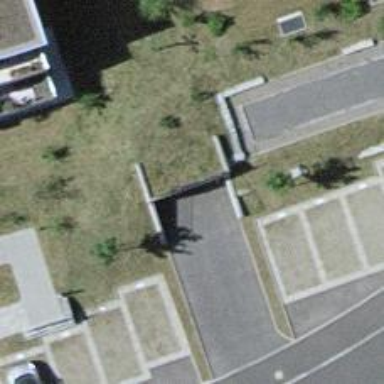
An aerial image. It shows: Parking entrance.